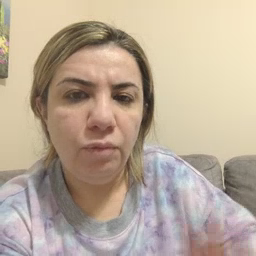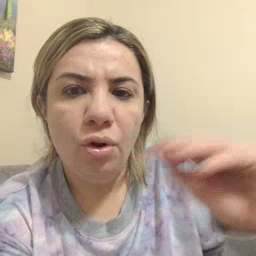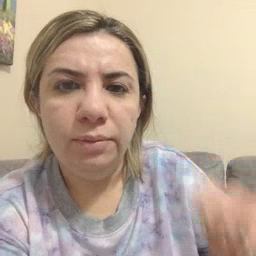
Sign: story